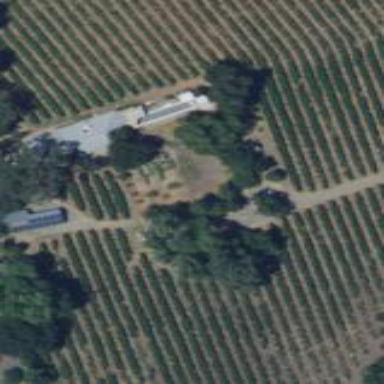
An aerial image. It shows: Vineyard where grapes are grown.